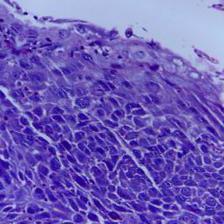
Diagnosis: OSCC